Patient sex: M
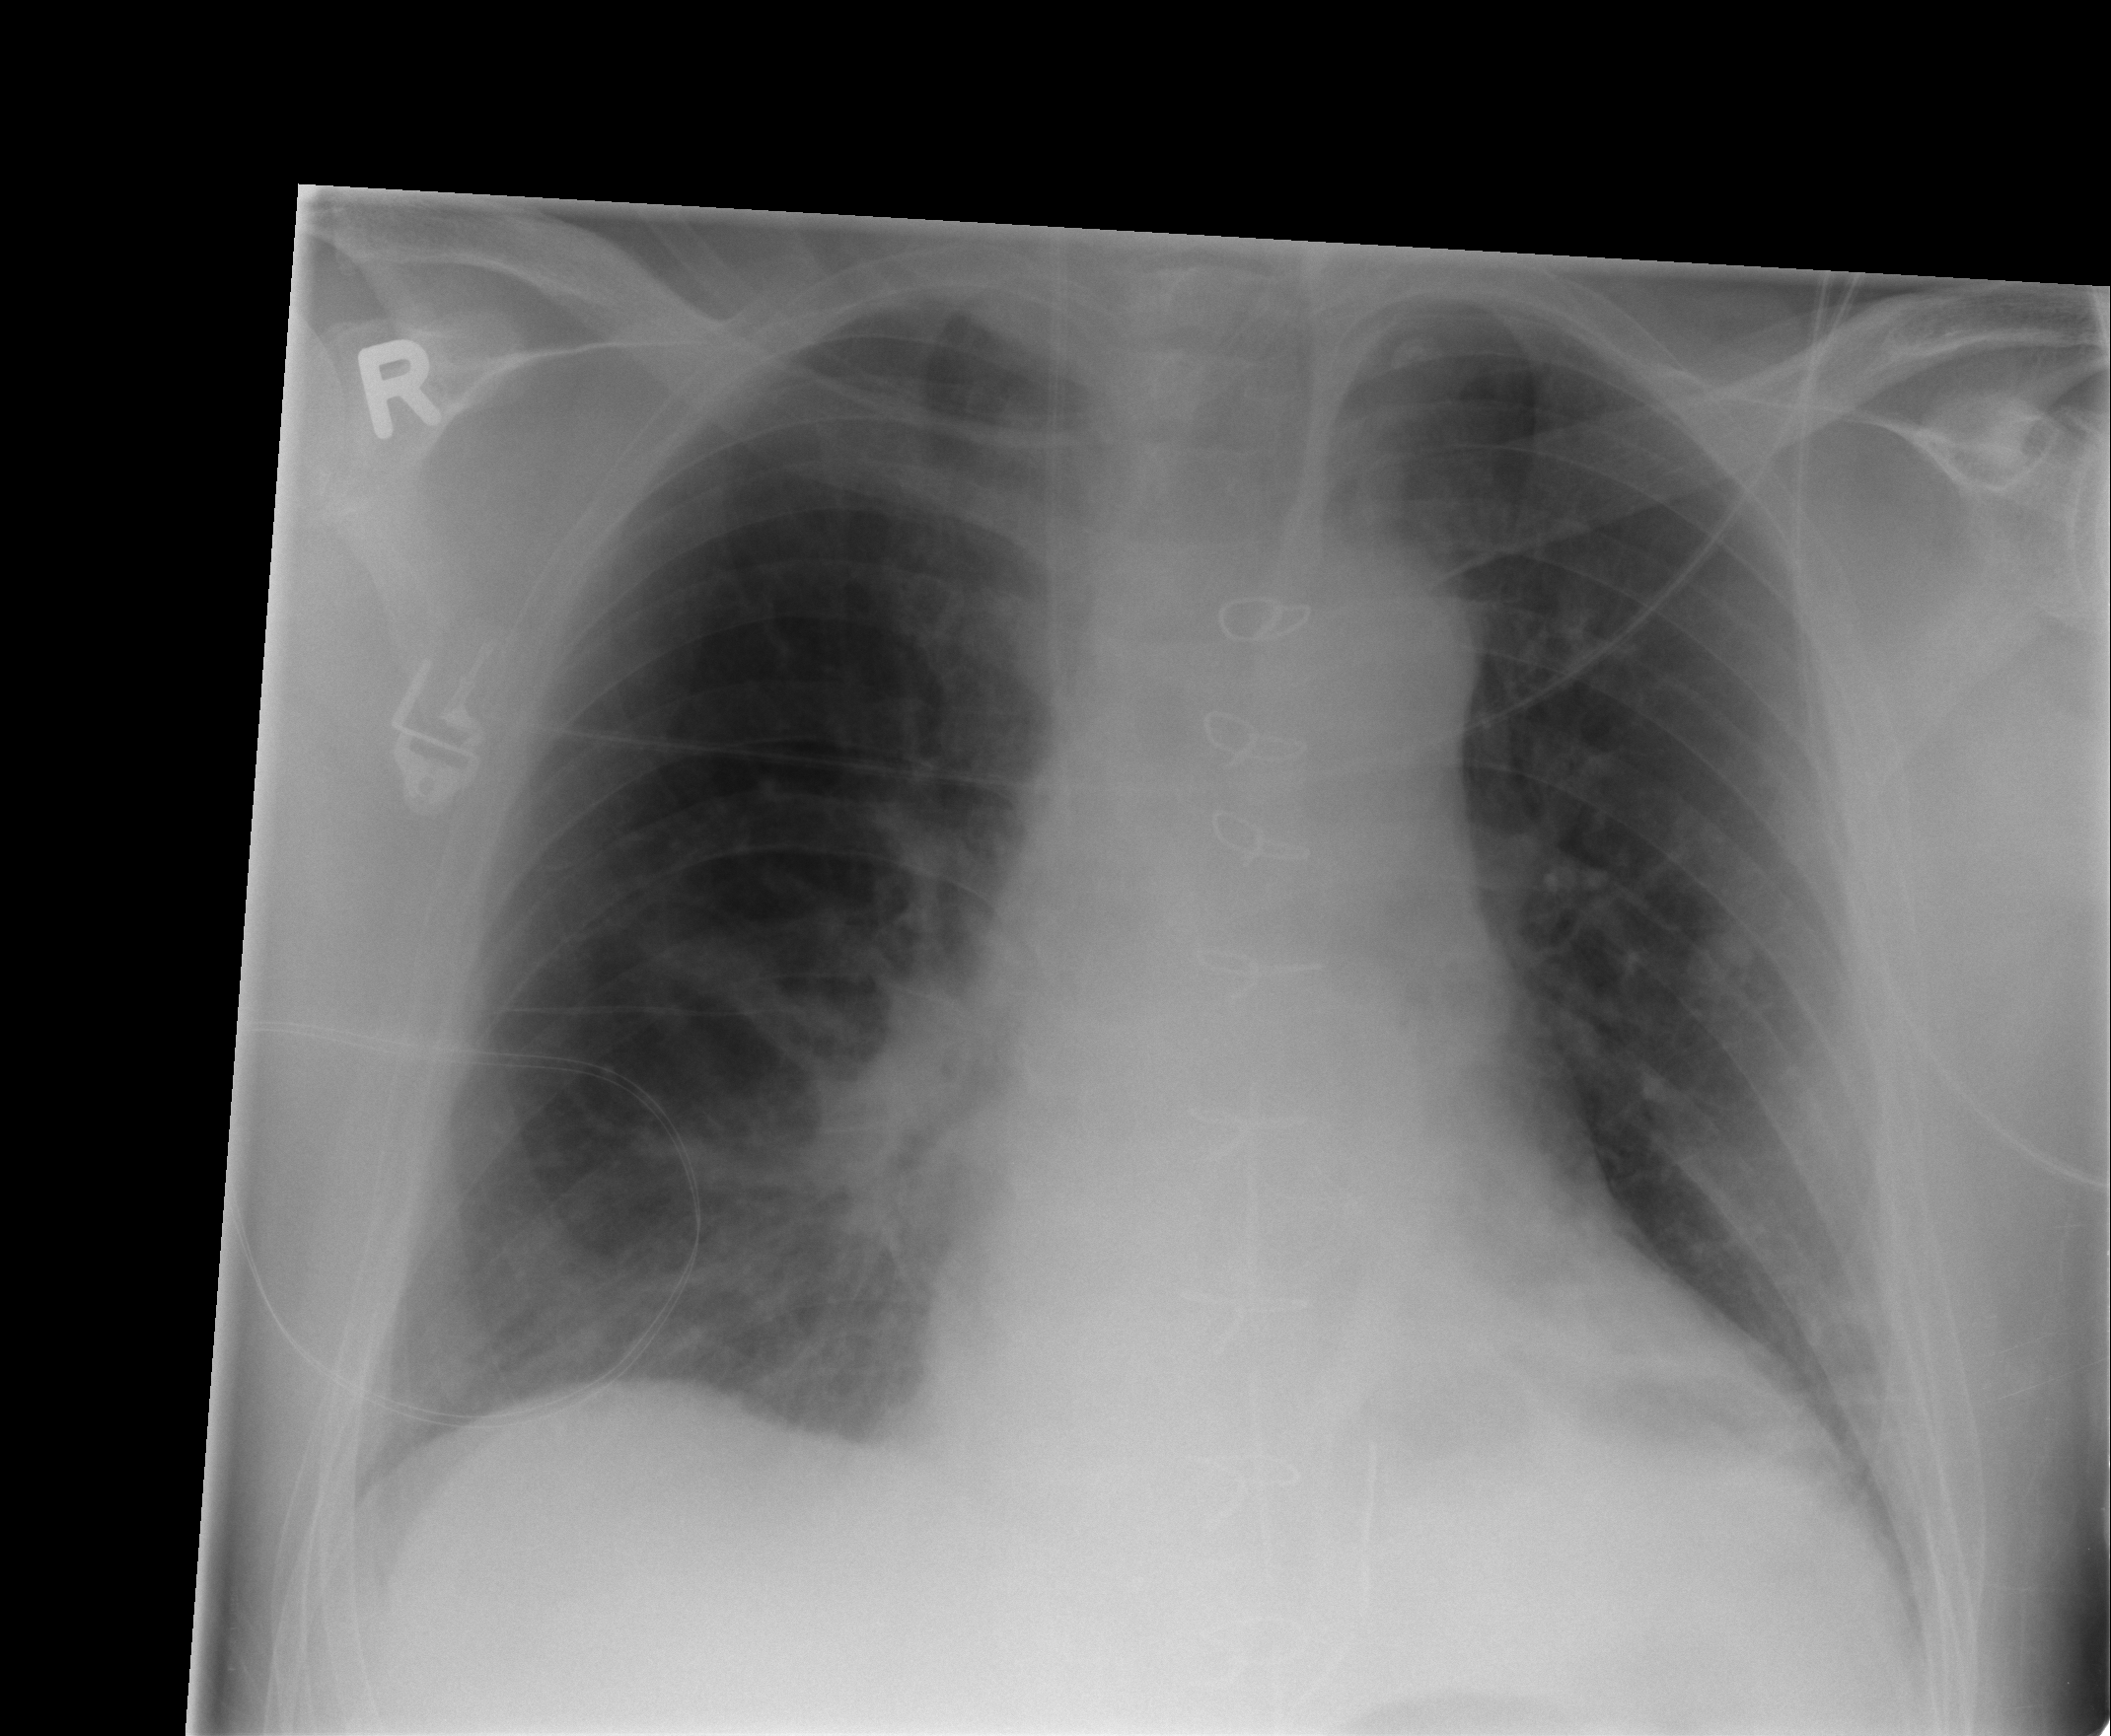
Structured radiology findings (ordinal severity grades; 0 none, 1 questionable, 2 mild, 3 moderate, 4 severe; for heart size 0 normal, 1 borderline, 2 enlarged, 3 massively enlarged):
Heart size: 0
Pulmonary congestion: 1
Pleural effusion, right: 0
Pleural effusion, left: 0
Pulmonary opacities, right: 0
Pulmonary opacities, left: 0
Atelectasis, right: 2
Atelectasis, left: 2